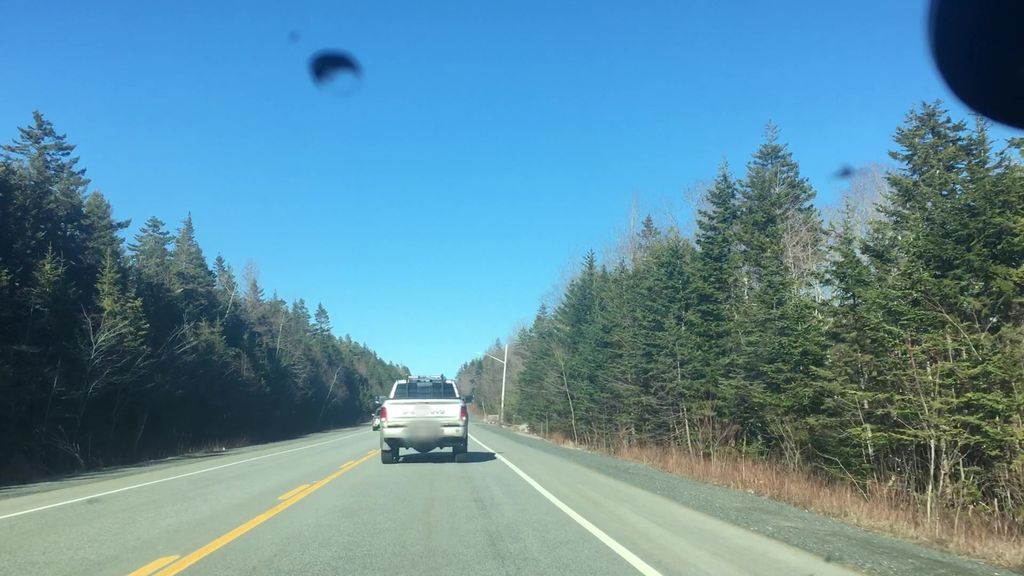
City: halifax